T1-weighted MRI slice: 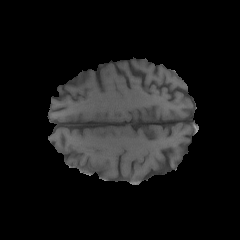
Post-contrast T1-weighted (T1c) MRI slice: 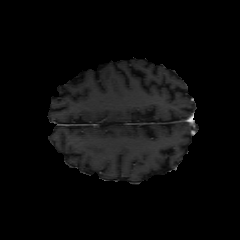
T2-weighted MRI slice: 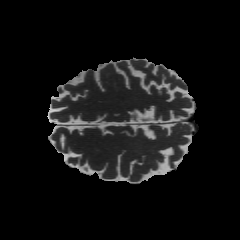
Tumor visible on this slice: no